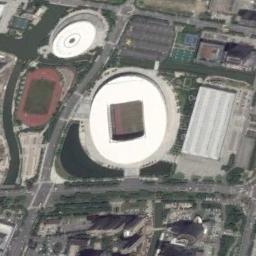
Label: stadium